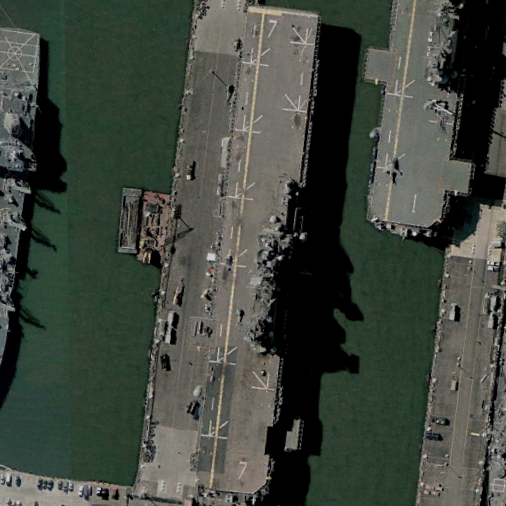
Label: assault